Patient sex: F
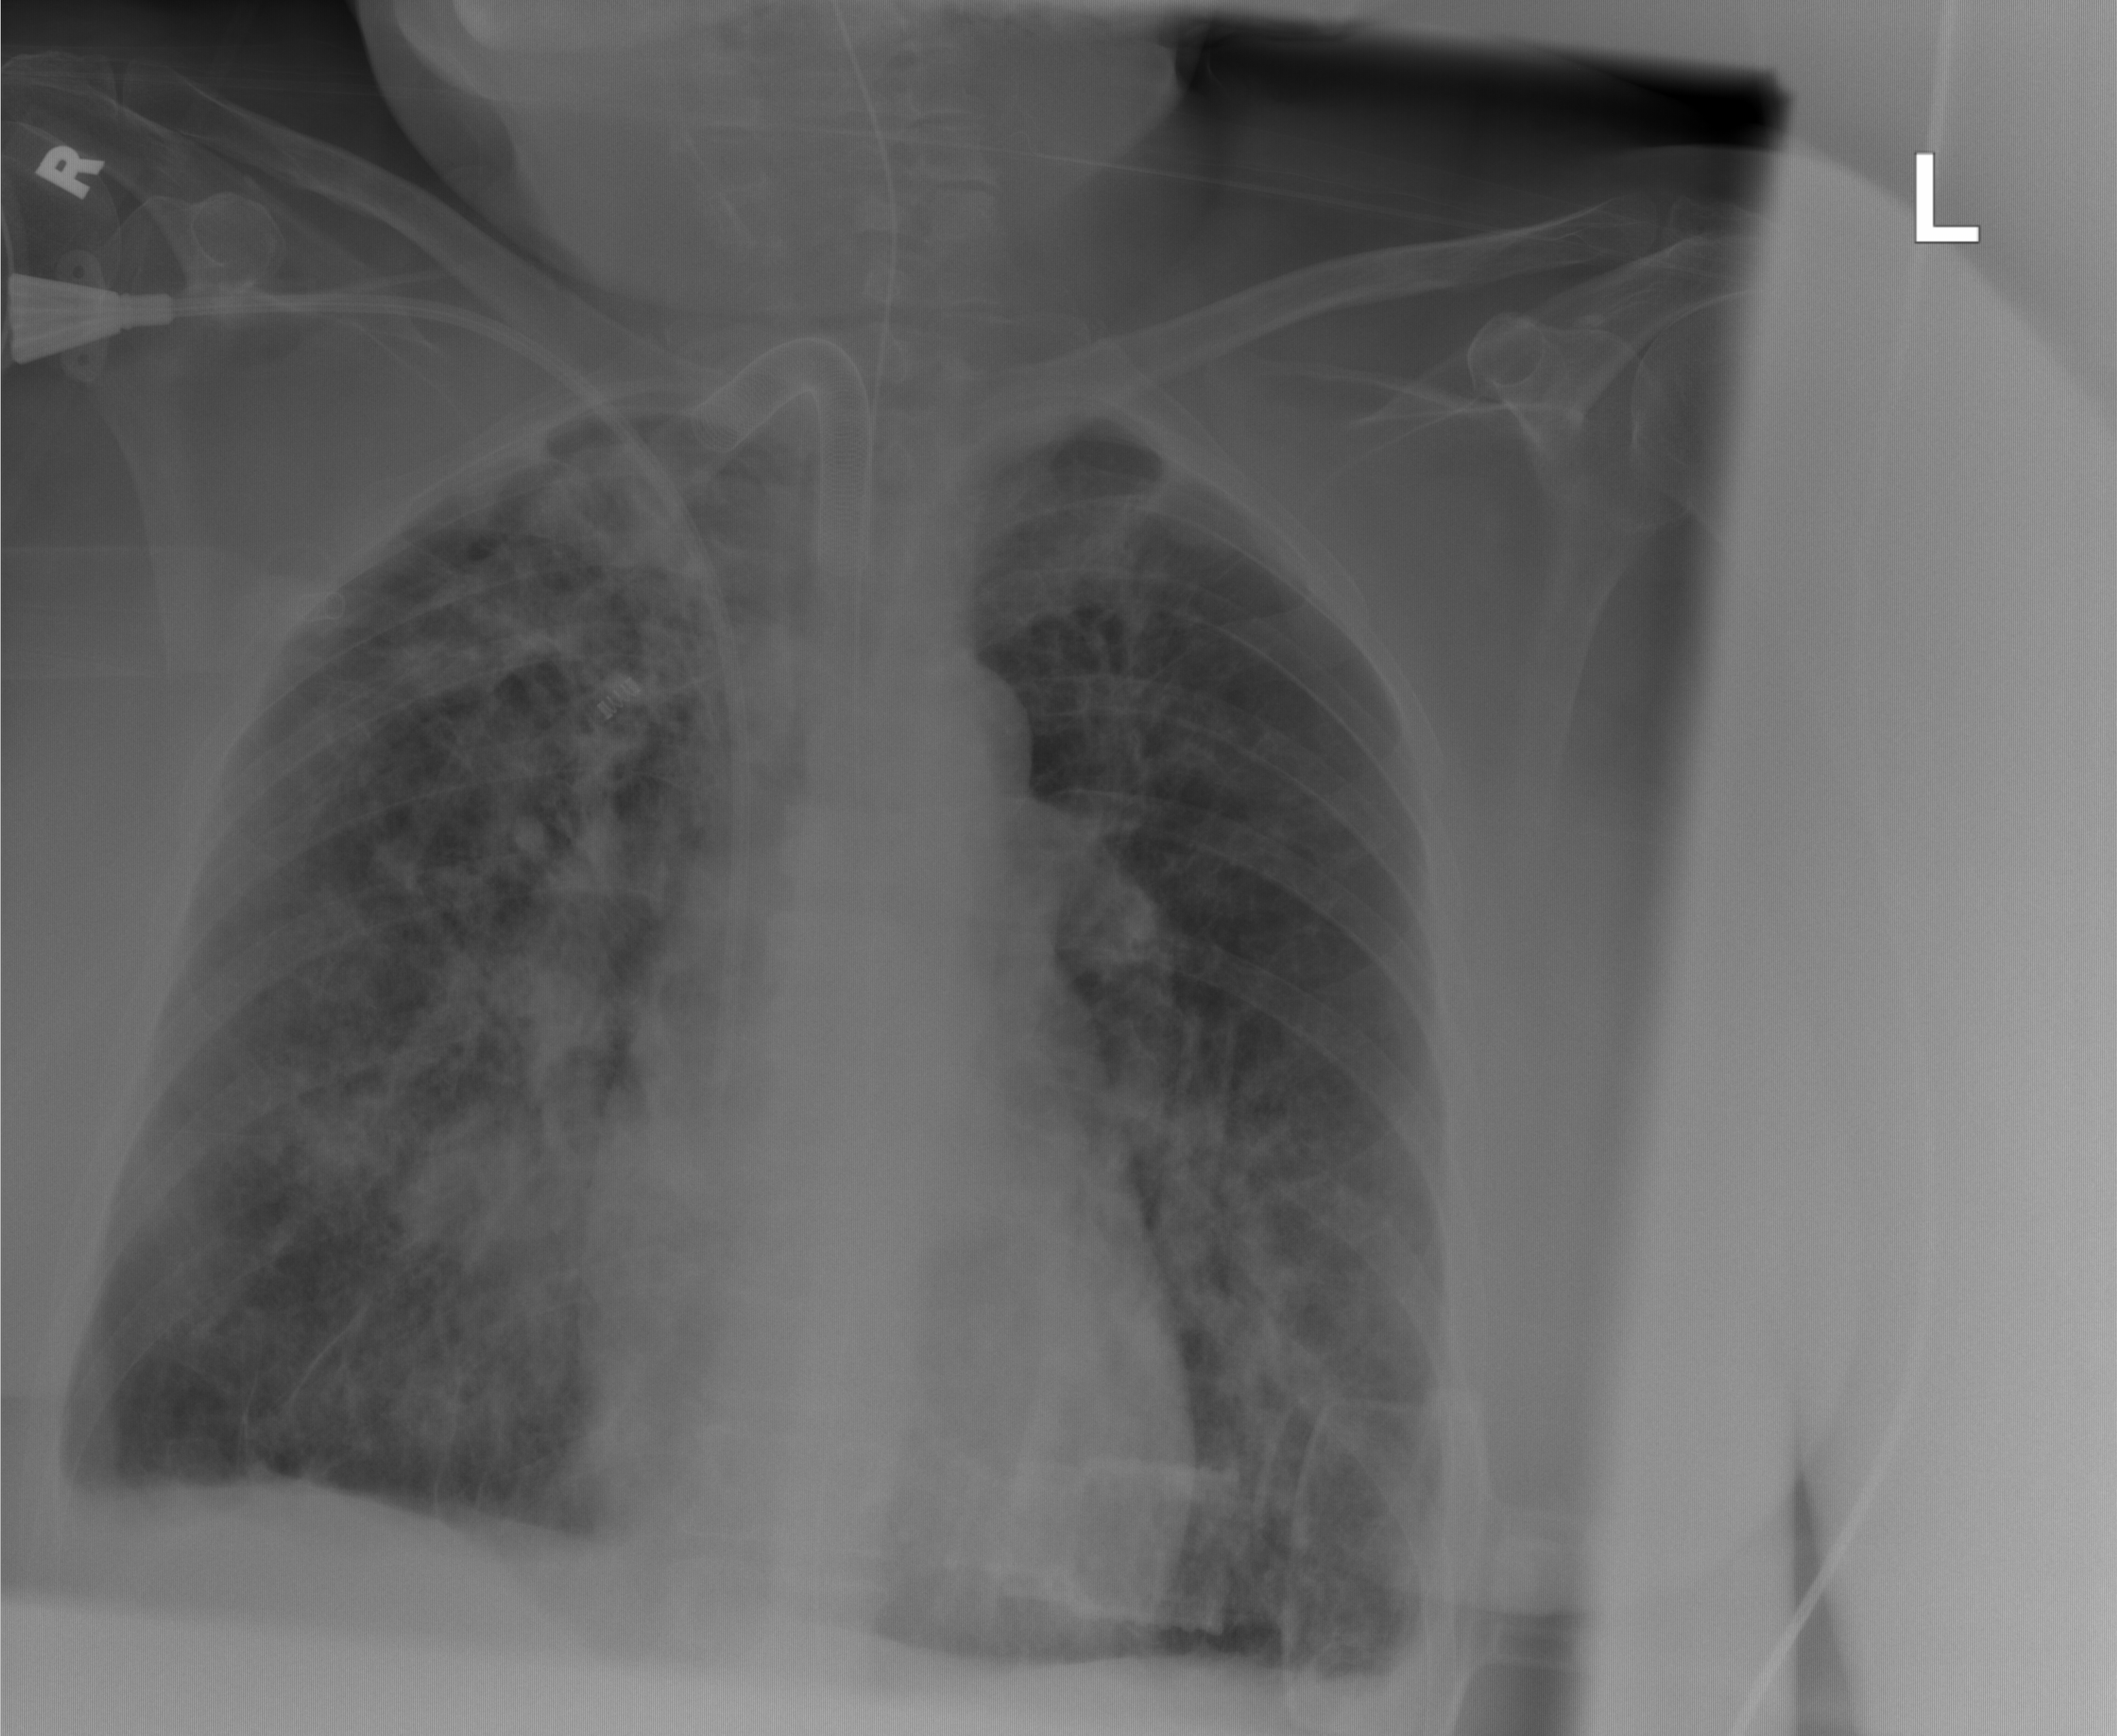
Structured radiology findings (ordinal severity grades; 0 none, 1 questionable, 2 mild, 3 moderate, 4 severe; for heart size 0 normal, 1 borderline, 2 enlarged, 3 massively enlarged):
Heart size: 0
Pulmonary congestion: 0
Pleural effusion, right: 2
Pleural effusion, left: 2
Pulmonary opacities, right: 2
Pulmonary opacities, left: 1
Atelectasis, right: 2
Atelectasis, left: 0